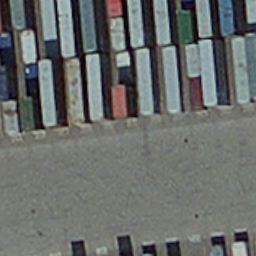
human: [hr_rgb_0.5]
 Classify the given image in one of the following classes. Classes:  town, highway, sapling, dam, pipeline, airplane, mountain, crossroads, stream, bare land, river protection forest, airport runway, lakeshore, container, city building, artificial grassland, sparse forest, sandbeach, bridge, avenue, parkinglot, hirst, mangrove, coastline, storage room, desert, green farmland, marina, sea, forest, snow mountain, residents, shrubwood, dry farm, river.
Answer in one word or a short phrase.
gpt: container